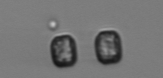
Label: Thalassiosira